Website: bh-photo
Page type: gifting
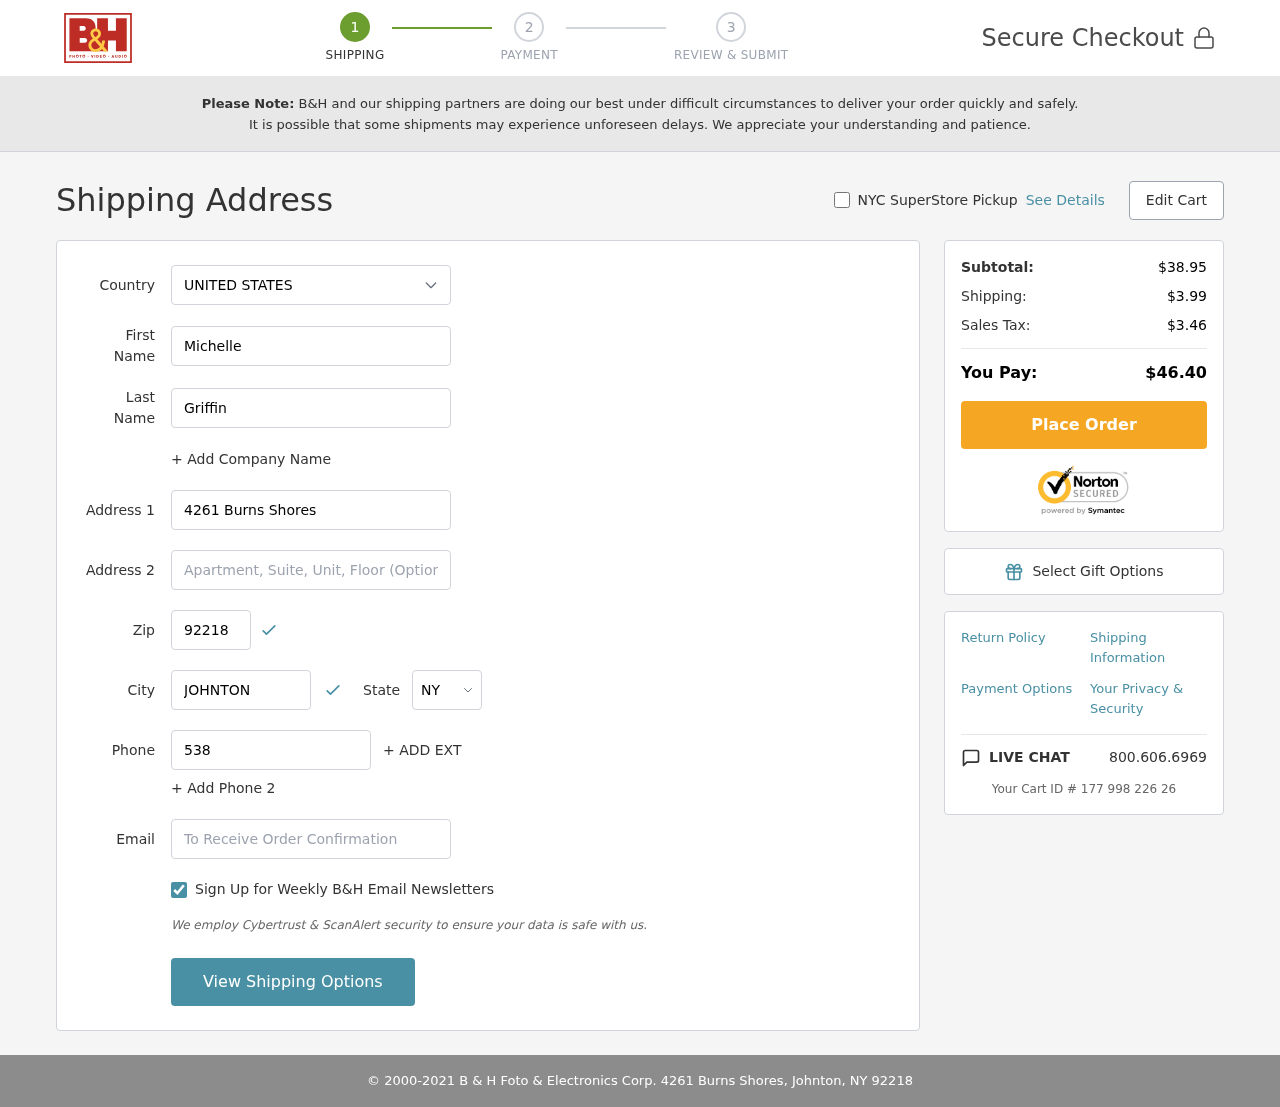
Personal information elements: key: PII_CITY
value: Johnton
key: PII_COUNTRY
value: United States
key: PII_EMAIL
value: michelle_griffin@gmail.com
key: PII_FIRSTNAME
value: Michelle
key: PII_LASTNAME
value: Griffin
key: PII_PHONE
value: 5387130401
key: PII_POSTCODE
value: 92218
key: PII_STATE_ABBR
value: NY
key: PII_STREET
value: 4261 Burns Shores
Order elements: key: ORDER_SUBTOTAL
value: $38.95
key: ORDER_SHIPPING_COST
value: $3.99
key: ORDER_TAX
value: $3.46
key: ORDER_TOTAL
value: $46.40
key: ORDER_ID
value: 177 998 226 26